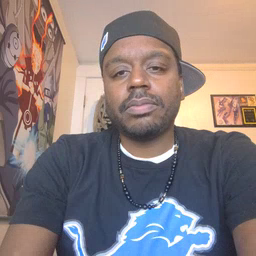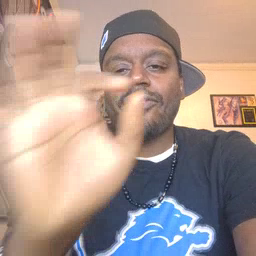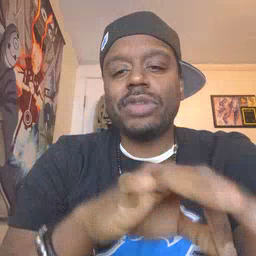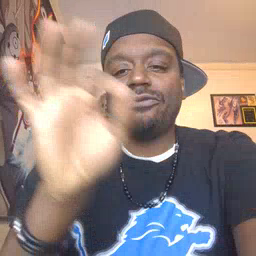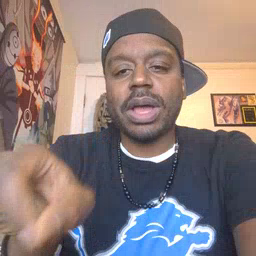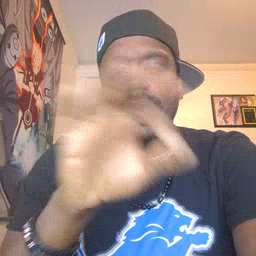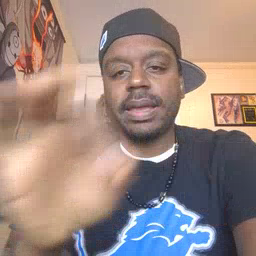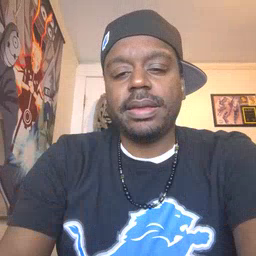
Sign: frenchfries